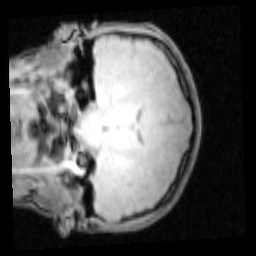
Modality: PDw
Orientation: coronal
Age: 17
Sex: male
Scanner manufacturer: siemens
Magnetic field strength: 3 T
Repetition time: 0.25 s
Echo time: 0.00103 s